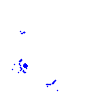
Particle: proton